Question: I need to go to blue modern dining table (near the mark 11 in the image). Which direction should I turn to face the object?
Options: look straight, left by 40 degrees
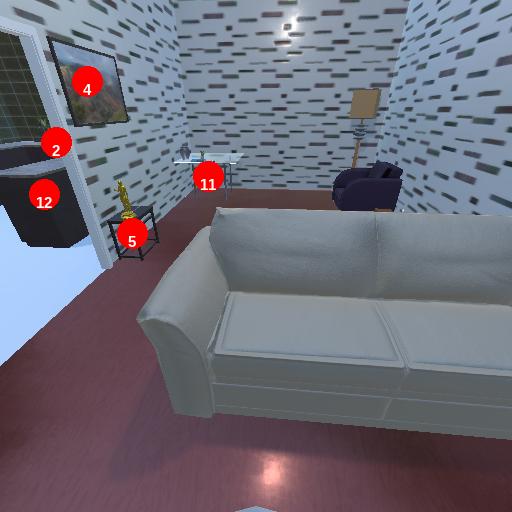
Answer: look straight